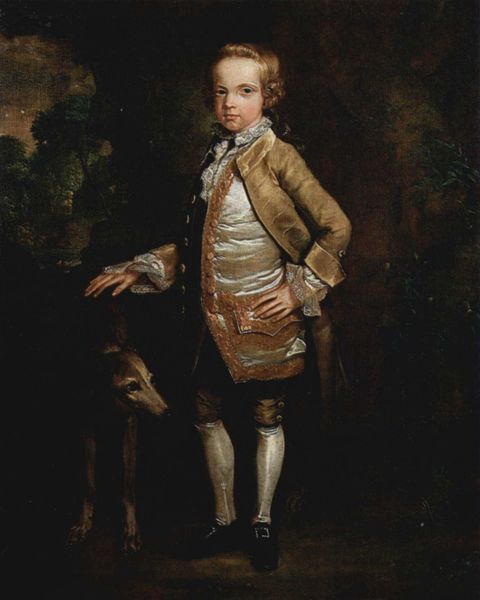
Titel: Porträt des John Nelthorpe als Kind
Künstler: George Stubbs
Standort: London
Institution: Collection R. S. Nelthorpe
Schlagwörter: baum, dunkel, gemälde, hand, himmel, mann, schatten, weiß, bäume, grün, landschaft, ocker, abend, braun, elegant, finger, frisur, geste, haar, hell, hintergrund, licht, orange, schwarz, stirn, blick, hund, tier, weg, beige, hochformat, rock, schleife, anzug, blond, hemd, hose, jacke, jung, arm, augen, barock, kragen, samt, spitze, stehen, ärmel, bildnis, hände, portrait, porträt, öl, natur, büsche, gebüsch, boden, land, gold, haare, mantel, pose, reich, stehend, stickerei, adel, kind, pflanzen, england, höhle, locken, rokoko, rosa, seide, wald, perücke, infant, wangen, düster, haltung, schuhe, backen, klein, vegetation, beleuchtung, zopf, finster, verzierung, glänzend, pfoten, socken, strumpf, edel, junge, rüschen, knöpfe, weste, satin, schnalle, strümpfe, knabe, bub, haustier, lockig, uniform, adeliger, manschetten, posieren, tasche, brokat, ganzkörper, jagd, streicheln, portät, landhaus, jagdhund, windhund, mittelalter, wams, prinz, cut, grotte, backe, kniebundhose, kniestrumpf, kniestrümpfe, ganzkörperporträt, kniebundhosen, schnautze, wien, bundhosen, lord, schnallenschuhe, prunk, klassik, selbstbewusst, handauflegen, schnallen, bundhose, lackschuh, reynolds, bündchen, spangen, galoschen, ganzkörperportrait, gainsbourough, vollportrait, aldelig, amadeus, lachschuhe, schanllenschuhe, tierhaustoer, 18. jahrhundert, strümphe, ekind, binis, schnallenachuhe, fürstenspross, 3/4 porfil